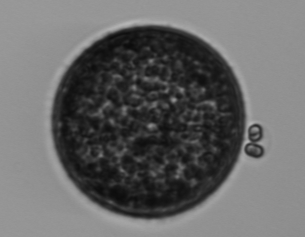
Label: Coscinodiscus